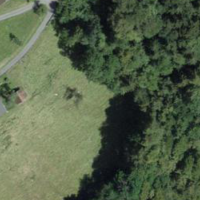
EUNIS habitat code: 41
Species observed at this site:
Hedera helix